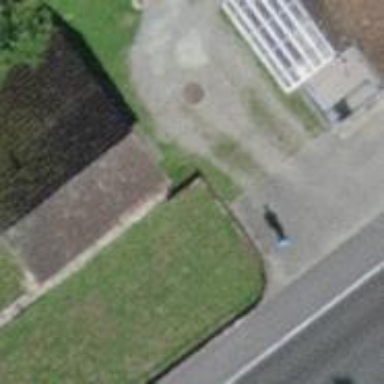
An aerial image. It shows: Garage building.